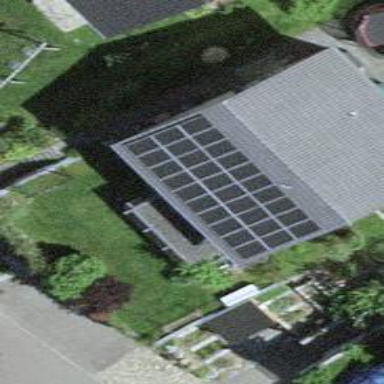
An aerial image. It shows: Solar photovoltaic panel generator on roof of building.